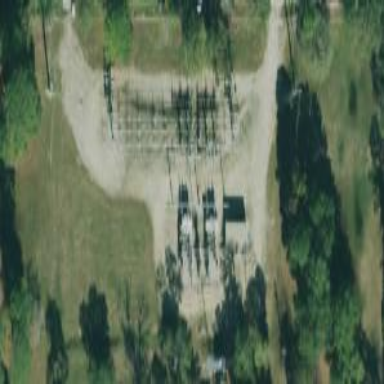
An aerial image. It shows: Outdoor distribution level power substation.